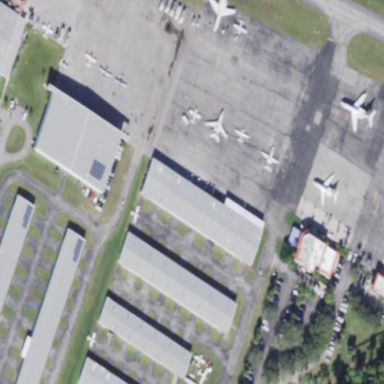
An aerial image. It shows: Hangar building at airport.